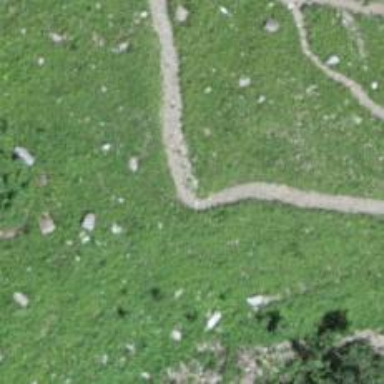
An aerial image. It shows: Path on the ground with impassable smoothness.